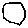
Label: hexagon